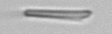
Label: fiber